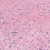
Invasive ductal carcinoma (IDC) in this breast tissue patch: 1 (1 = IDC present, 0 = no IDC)